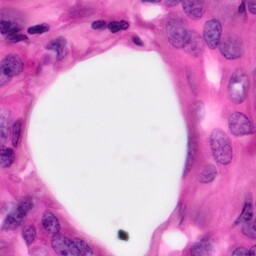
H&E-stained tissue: Pancreatic